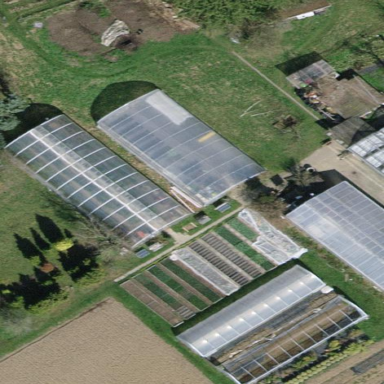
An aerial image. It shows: Greenhouse.